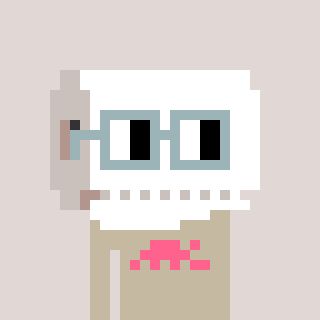
a pixel art character with square dark gray glasses, a toiletpaper-full-shaped head and a bege-colored body on a warm background